Question: This is the first time I'm using Paperclip and Amazon S3 and I'm pretty sure I'm missing something obvious. It would be great if somebody can point it out.
In S3 bucket, I have 2 folders, and , to upload images to corresponding folders based on the environment. I tried the solution proposed <URL> as follows in my 'model.rb' -
'''
options = {}
if Rails.env.production?
options[:path] ||= 'production'
else
options[:path] ||= 'development'
end
has_attached_file :picture, options
'''
I kept getting a file named / uploaded to the S3 bucket (as shown in the screenshot).

I even tried passing the ':path' as config setting for paperclip. Same thing happened - a folder named development / production was getting uploaded
Am I missing something here? All I want to do, upload pictures I get in the development environment into the development folder and vice versa for production.
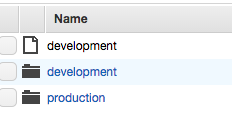
Answer: The path option needs to specify the file pattern as well. Try this
### Model
'''
has_attached_file :picture,
:storage => :s3,
:bucket => 'your_bucket',
:path => ":env_folder/:attachment/:id/:style/:filename.:extension"
# some other model code here ...
private
# interpolate in paperclip
Paperclip.interpolates :env_folder do |attachment, style|
Rails.env.production? ? 'production' : 'development'
end
'''
### EDIT
If you just leave the ':path' option as 'development' or 'production' you're telling Paperclip the path to the file is 'yourbucket/development' which is why you're seeing the single file as per your screenshot. This is why it's important to have something that will uniquely identify the resource in the ':path' option (I used ':id' in my example which will use the model's id attribute).
If you have the option, I think a better approach would be to separate the environments into their own buckets. In other words, the 'development' environment would have its own bucket and 'production' would have its own separate bucket. Not only is this cleaner within the code, you'll also be able to set different policies per bucket/environment which in my experience is required once your app is released in production. Hope this helps.